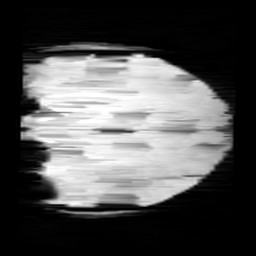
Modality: minIP
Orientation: coronal
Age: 11
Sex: female
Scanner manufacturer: siemens
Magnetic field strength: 3 T
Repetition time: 0.027 s
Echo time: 0.02 s